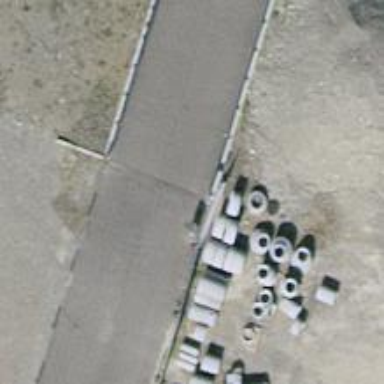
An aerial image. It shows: Trash waste.